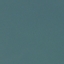
Land use / land cover: SeaLake